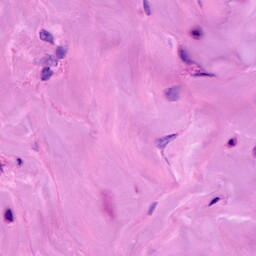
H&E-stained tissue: Breast